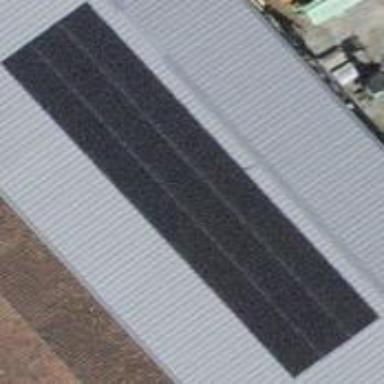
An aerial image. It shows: Solar photovoltaic panel generator.